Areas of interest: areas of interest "School"
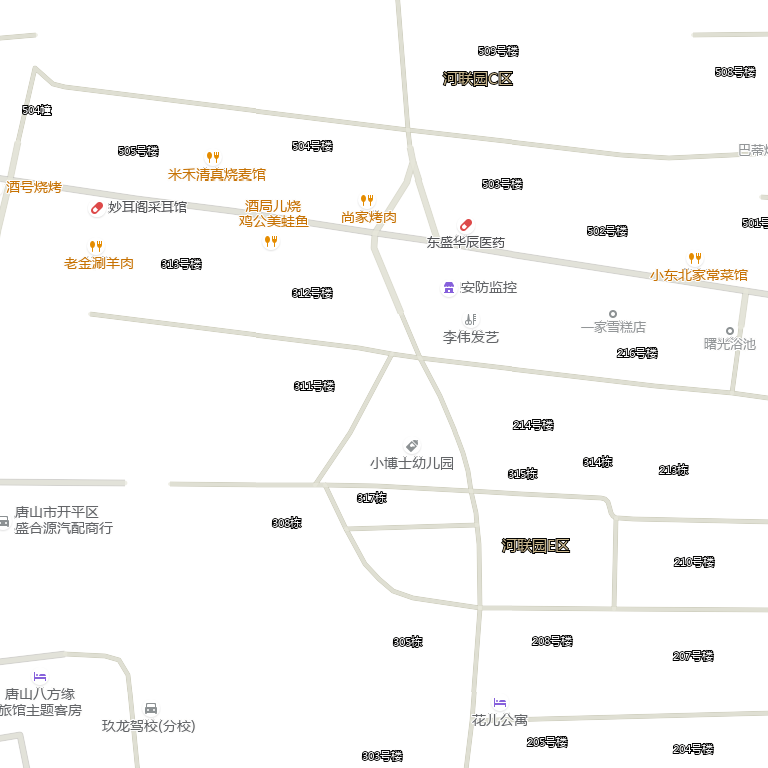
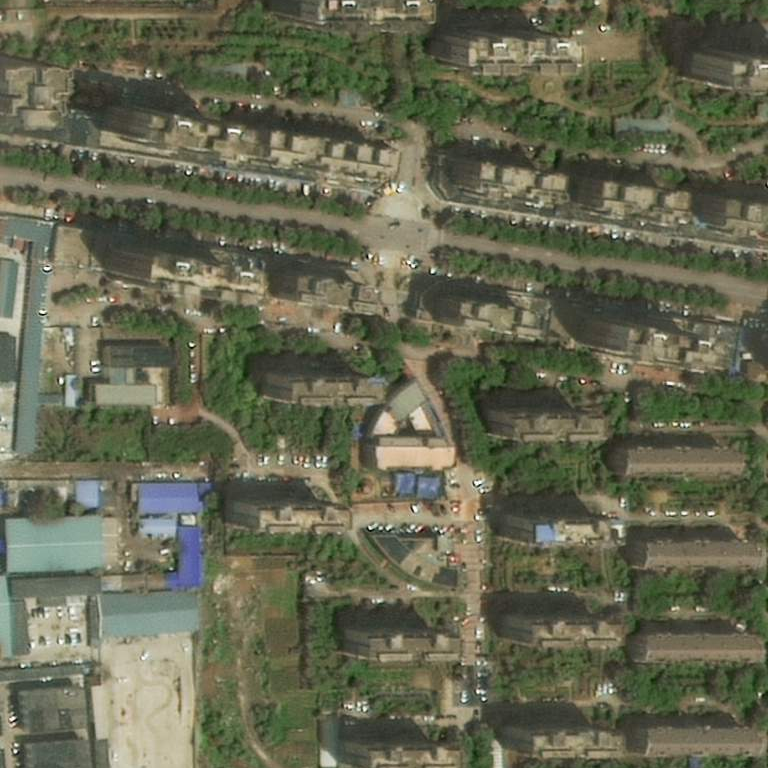